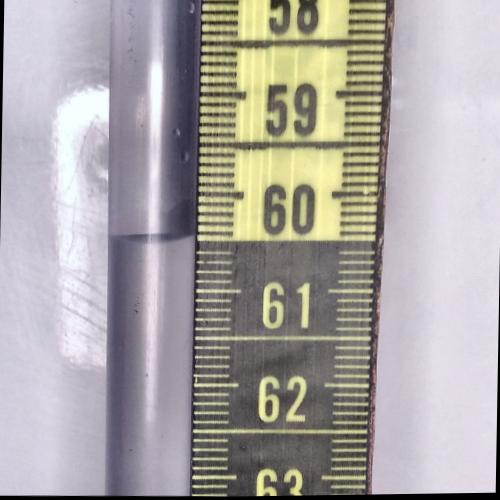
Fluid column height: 60.4 cm